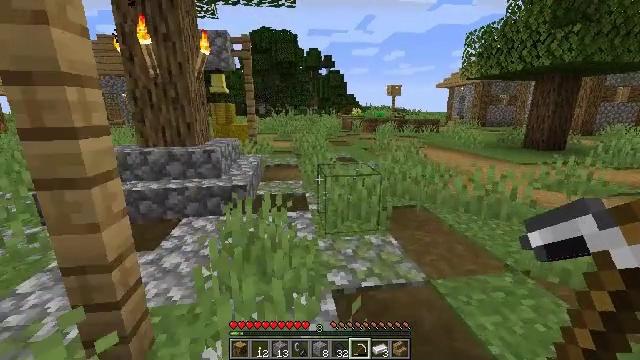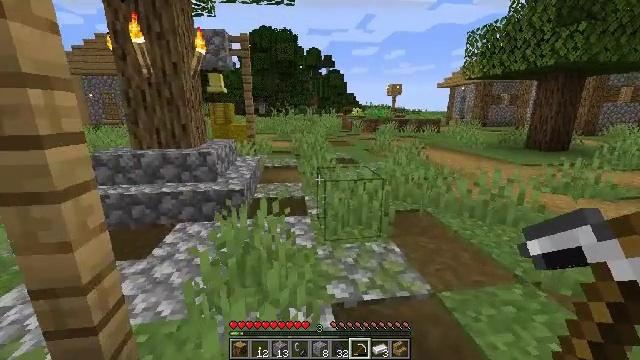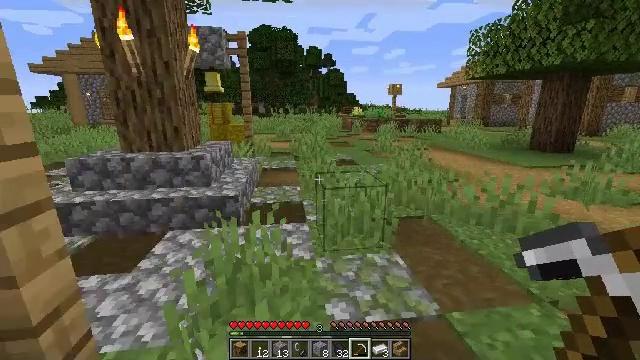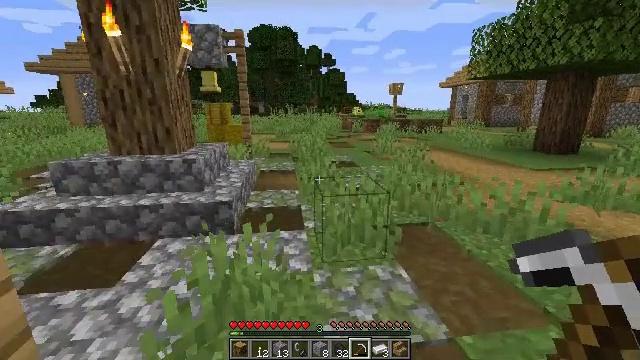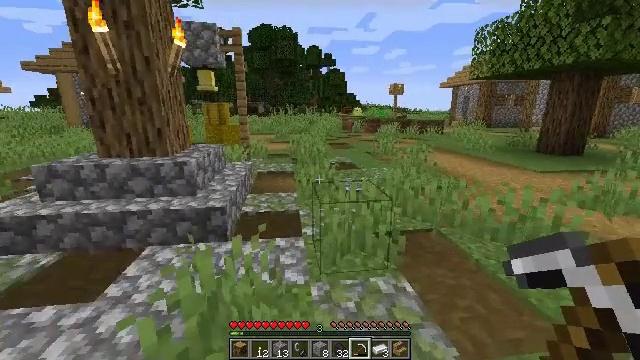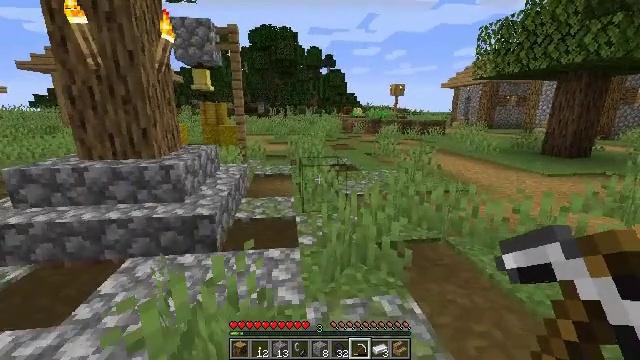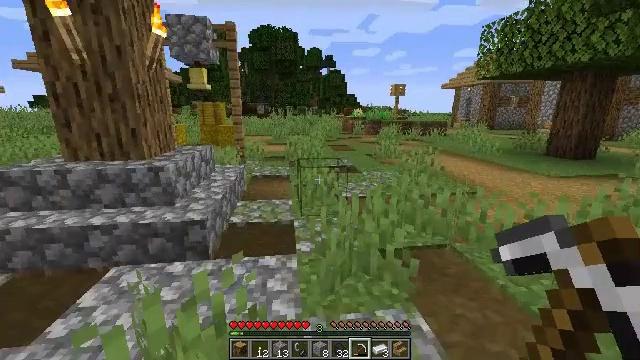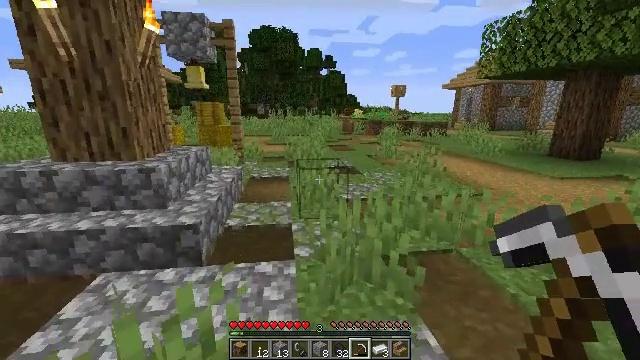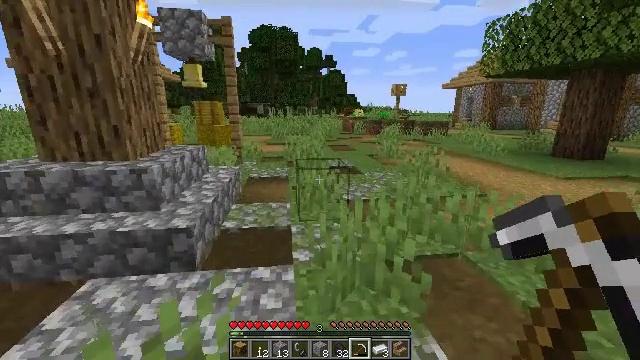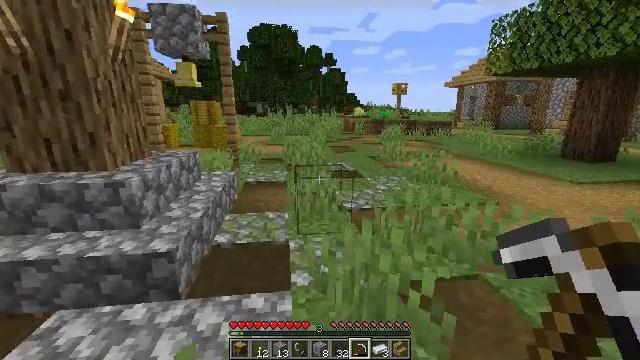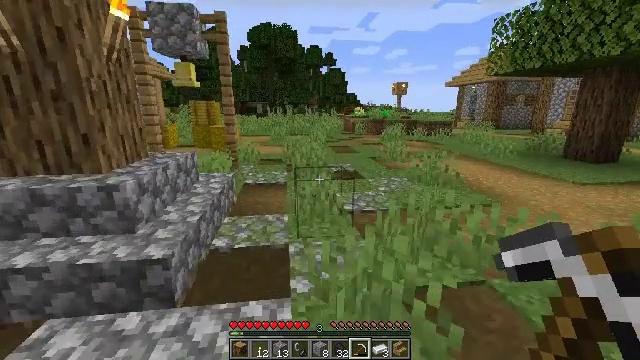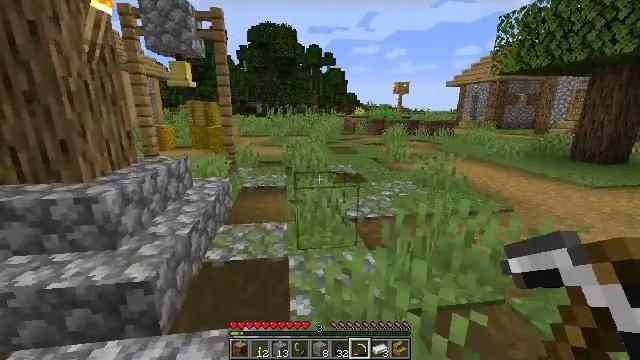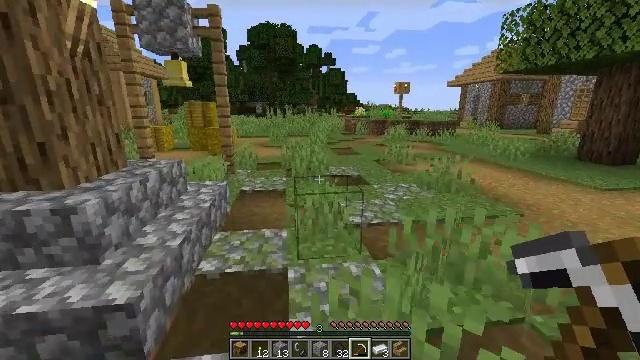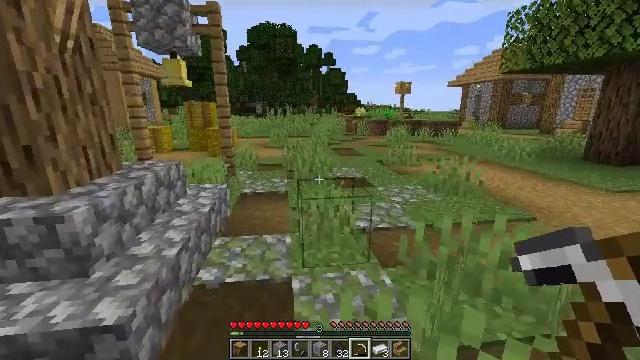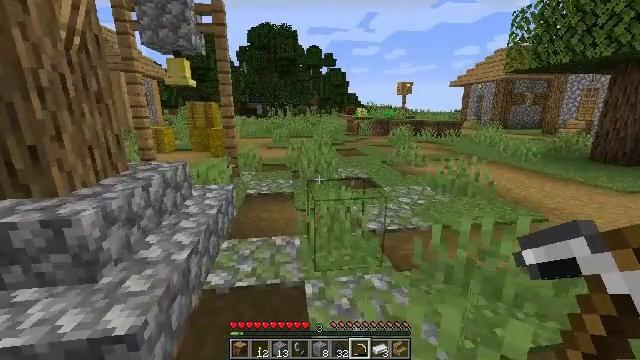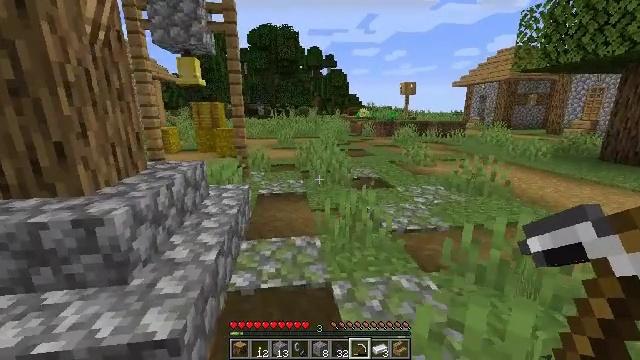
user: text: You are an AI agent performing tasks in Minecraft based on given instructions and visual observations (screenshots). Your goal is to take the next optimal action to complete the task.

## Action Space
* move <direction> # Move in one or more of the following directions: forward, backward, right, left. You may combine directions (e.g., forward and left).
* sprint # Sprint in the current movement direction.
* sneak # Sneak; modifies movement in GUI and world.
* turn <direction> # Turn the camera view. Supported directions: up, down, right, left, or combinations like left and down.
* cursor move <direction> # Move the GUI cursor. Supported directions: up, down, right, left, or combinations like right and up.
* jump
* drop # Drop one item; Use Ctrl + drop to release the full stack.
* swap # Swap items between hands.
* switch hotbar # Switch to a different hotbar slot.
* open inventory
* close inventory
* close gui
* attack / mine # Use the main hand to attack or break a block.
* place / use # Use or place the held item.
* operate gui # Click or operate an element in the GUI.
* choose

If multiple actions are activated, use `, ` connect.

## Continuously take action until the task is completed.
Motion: motion action
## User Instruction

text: Break the hay block to collect it.
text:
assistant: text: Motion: move forward and move right
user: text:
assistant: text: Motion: move forward and move right
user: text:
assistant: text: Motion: move forward and move right
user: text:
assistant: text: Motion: move forward and move right
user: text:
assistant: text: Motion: move forward and move right
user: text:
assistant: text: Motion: move forward and move right
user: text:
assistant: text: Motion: move forward and move right
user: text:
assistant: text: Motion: move forward and move right
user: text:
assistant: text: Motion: move forward and move right
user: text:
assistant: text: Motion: move forward and move right
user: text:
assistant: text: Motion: move forward and move right
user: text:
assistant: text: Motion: move forward and move right
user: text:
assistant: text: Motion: move left
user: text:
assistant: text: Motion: move left
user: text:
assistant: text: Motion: move left
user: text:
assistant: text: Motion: move left
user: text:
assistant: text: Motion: move forward and move left
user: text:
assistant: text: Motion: move forward and move left
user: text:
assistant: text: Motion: move forward and move left
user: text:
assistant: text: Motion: move forward and move left
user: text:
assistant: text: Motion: move forward and move left
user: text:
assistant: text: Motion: move forward and move left
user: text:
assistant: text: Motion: move forward and move left
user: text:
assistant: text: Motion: move forward and move left
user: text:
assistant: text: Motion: move forward and move left
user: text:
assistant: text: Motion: move forward and move left
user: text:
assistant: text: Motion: move forward and move left
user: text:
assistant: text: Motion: move forward and move left
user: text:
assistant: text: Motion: move forward and move left
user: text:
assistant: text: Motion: move forward and move left